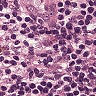
Metastatic tissue present: no